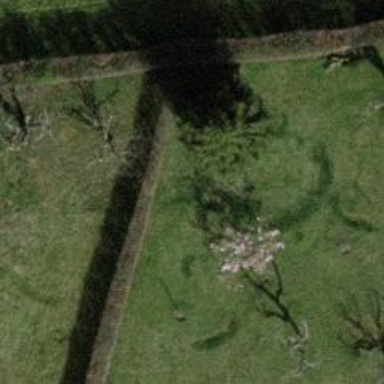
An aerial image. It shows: Needle-leaved tree in nature.